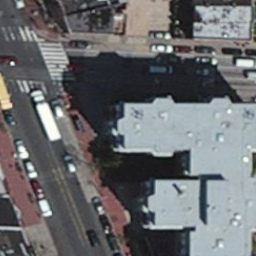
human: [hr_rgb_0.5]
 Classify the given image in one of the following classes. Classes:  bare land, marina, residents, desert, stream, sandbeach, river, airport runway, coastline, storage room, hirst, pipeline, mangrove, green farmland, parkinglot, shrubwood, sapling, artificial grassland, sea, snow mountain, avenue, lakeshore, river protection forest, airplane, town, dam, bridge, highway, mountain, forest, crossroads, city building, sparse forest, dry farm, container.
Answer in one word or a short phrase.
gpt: city building